Interaction volume radius: 10 \u00c5
Interaction volume height: 30 \u00c5
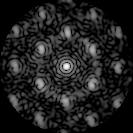
Disorder parameter: 0.4867